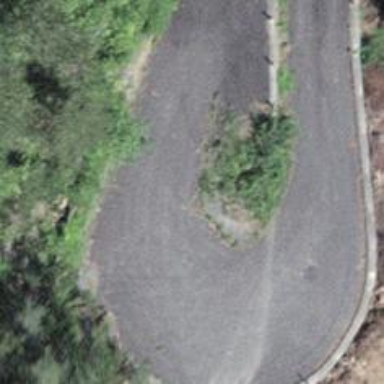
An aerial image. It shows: Well-maintained track road with grade 1 tracktype.